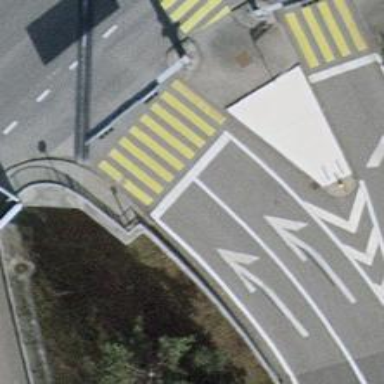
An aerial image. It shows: Road with traffic signals controlling the flow of traffic.